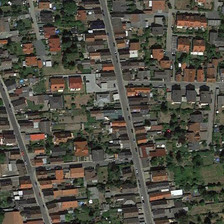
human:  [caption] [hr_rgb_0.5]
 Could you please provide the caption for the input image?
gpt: house are built along the roads  while lawns are lying in the center of blocks .

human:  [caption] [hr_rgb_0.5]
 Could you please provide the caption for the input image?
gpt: house are built along the roads  while lawns are lying in the center of blocks .

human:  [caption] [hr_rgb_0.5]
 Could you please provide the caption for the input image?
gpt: two roads stretches through this dense residential area .

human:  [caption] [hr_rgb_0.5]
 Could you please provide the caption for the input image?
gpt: house are built along the roads  while lawns are lying in the center of blocks .

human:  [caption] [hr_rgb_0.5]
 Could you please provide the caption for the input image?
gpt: many buildings and green trees are in a dense residential area .